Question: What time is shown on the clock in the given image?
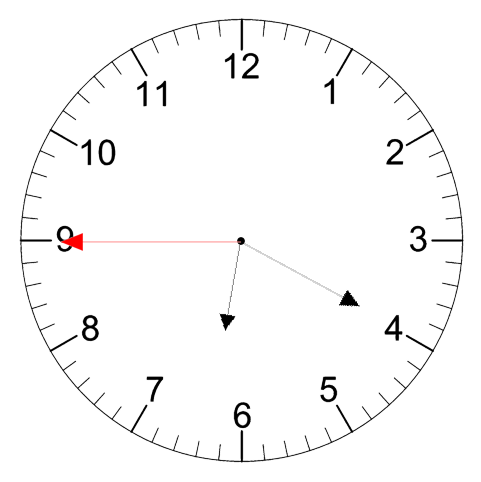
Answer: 06:19:45